Field crop: maize
Growth stage: 2
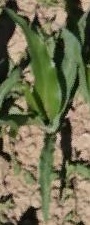
Species: maize